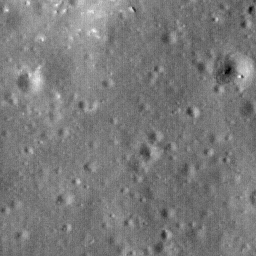
Host type: background_regolith
Lunar coordinates: latitude nan, longitude nan